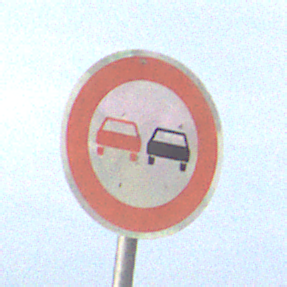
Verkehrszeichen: Ueberholverbot
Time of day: MorningAfternoon
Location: Outdoor (Suburban)
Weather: PartlyCloudy
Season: NotSpecified
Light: Natural